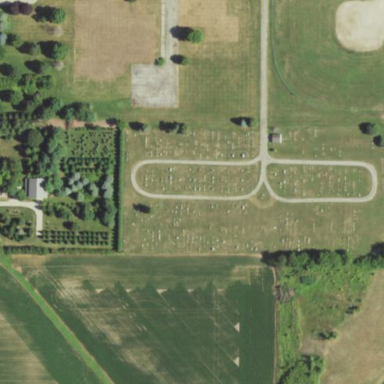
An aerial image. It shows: Cemetery.